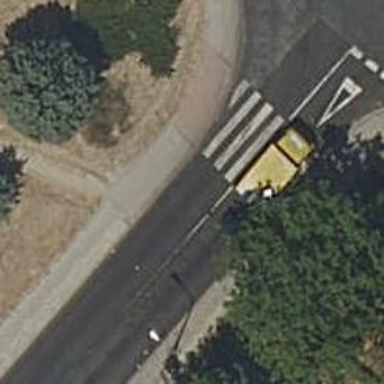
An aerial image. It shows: Uncontrolled crossing on the road.